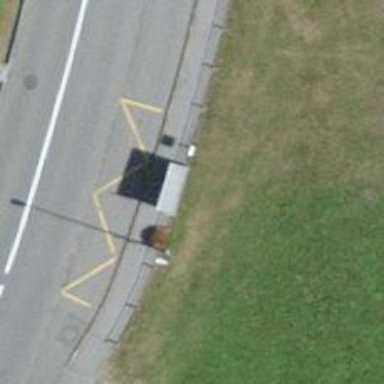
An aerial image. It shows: Bus stop with sheltered platform for public transport.